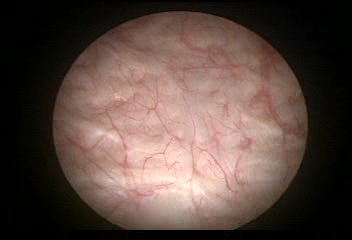
Modality: WLC
Class: Normal mucosa
Bladder cancer association: No